Question: I'm working on a concept of using an image that isn't a perfect square and using it at the top left and bottom right of the image, but I want to position it so it's 25px off the image slider.
What is the proper way to position this to look like the mock-up?
Positioning using 'position:relative; and top/left: -XXpx;' I think this is best way but I could be wrong
Positioning using 'margin-left: -XXpx;' etc Don't think this is right at all
Position using 'vertical-align' I was unsuccessful at getting this to work
<URL>

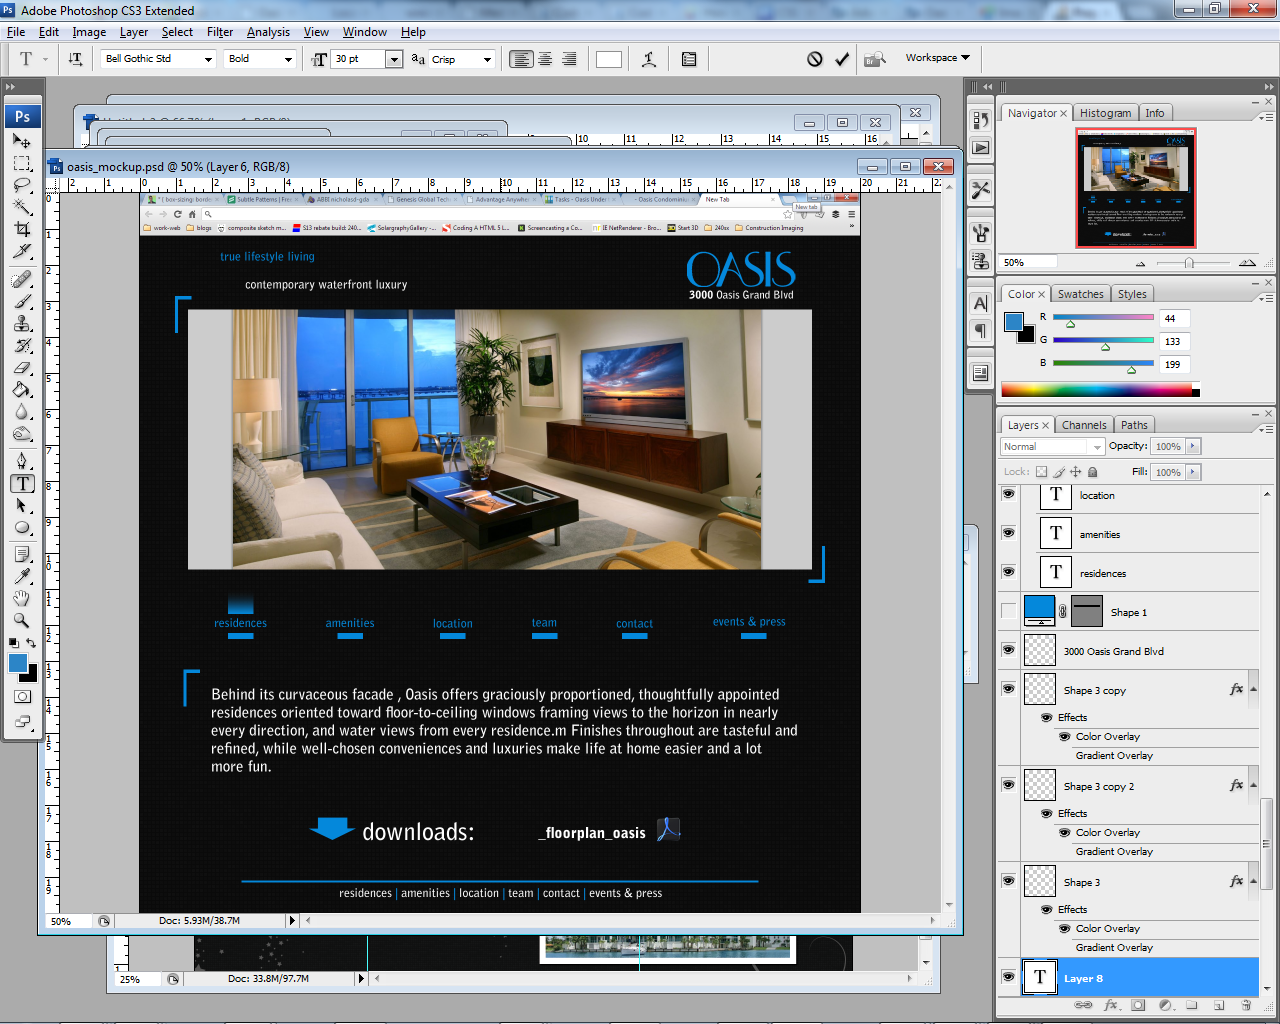
Answer: Yes, your first approach is the best: <URL>
You want to put 'position: relative' on the container which holds the main image and the two corner images, and then position the corner-images absolutely.
'''
#slider { position: relative; }
.tl-corner, .br-corner { position: absolute; }
.tl-corner { bottom: 0; right: 0; } /* this line is not ncessary as top:0 and left:0 are default */
.br-corner { bottom: 0; right: 0; }
'''
There is no need to float the corner images.